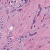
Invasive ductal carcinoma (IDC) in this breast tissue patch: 1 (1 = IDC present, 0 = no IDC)